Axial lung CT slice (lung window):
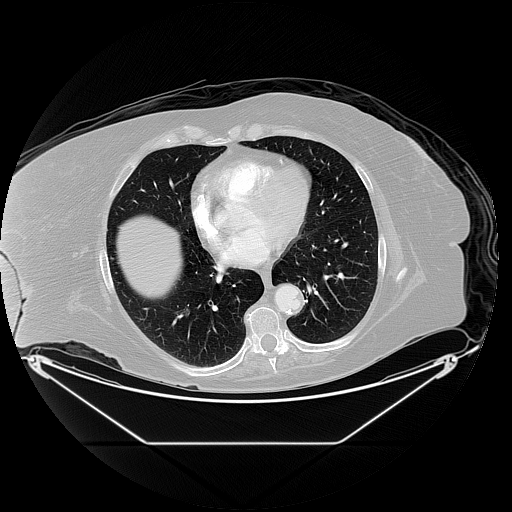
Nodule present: no